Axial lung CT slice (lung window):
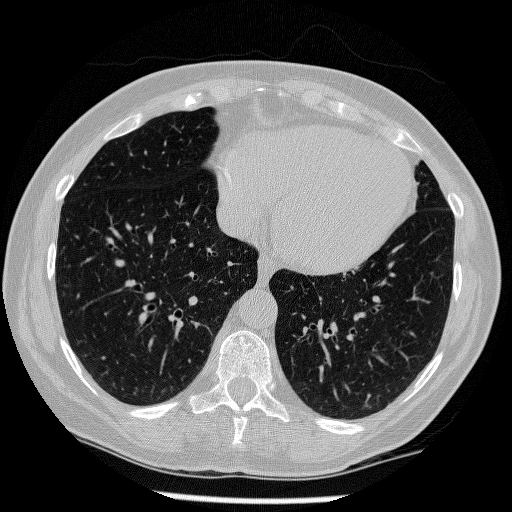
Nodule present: no